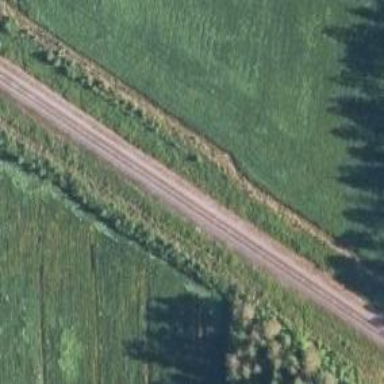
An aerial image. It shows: Railway track of class B1.